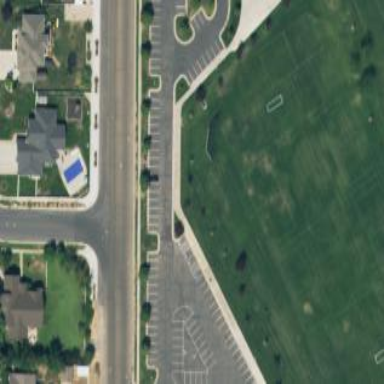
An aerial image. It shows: Paved parking area.